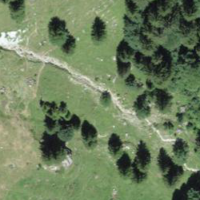
EUNIS habitat code: 23
Species observed at this site:
Melitaea diamina
Rhingia campestris
Equisetum telmateia
Saxifraga aizoides
Erebia aethiops
Euphorbia cyparissias
Gymnadenia conopsea